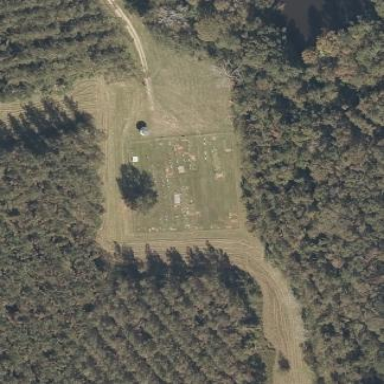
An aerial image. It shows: Fence surrounding cemetery.